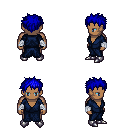
a pixel art fantasy rpg character, male body template, human, dark skin, blue robe, gold greaves, blue bedhead hairstyle, white cloth bandages, metal boots, four views (front, back, left, right), 2x2 character sprite sheet, small pixel art, hard edges, no anti-aliasing